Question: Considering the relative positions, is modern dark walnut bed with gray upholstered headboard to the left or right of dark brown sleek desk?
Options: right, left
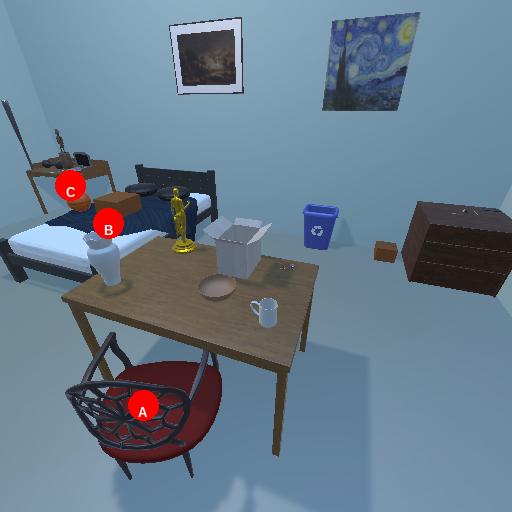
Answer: right